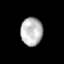
Tissue: prostate
Cell type: T cells
Senescence score: 0.3236
Nuclear area (px): 603
Mean DAPI intensity: 186.182